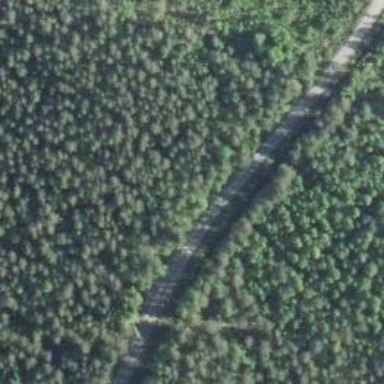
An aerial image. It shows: Well-maintained track road of grade 1.